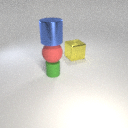
large red rubber sphere above small green rubber cylinder